Question: This is my source code.
'''
private void btnLoadActionPerformed(java.awt.event.ActionEvent evt) {
public void saveOrder(JTable jTable2, JDateChooser jd) {
if (jTable2.getRowCount() > 0) {
for (int i = 0; i < jTable2.getRowCount(); i++) {
int lot_id = Integer.parseInt(jTable2.getValueAt(i, 0).toString());
String lot_date = jTable2.getValueAt(i, 1).toString();
String lot_type = jTable2.getValueAt(i, 2).toString();
int draw = Integer.parseInt(jTable2.getValueAt(i, 4).toString());
int f_order = Integer.parseInt(jTable2.getValueAt(i, 5).toString());
int qty = Integer.parseInt(jTable2.getValueAt(i, 6).toString());
double cost = Double.parseDouble(jTable2.getValueAt(i, 7).toString());
double profit = Double.parseDouble(jTable2.getValueAt(i, 8).toString());
try {
boolean b = JDBC.putData("insert into order(lot_date, inst_id, qty, total, ptotal) values('"+lot_date+"', '"+lot_id+"', '"+qty+"', '"+cost+"', '"+profit+"' )");
if (b) {
JOptionPane.showMessageDialog(null, "invoice saved one");
}
} catch (Exception e) {
e.printStackTrace();
}
}
} else {
JOptionPane.showMessageDialog(null, "Enter Item to Invoice", "Error", JOptionPane.ERROR_MESSAGE);
}
}}
'''
This is my JDBC class.
'''
package Modle;
import java.sql.Connection;
import java.sql.DriverManager;
import java.sql.PreparedStatement;
public class JDBC {
static Connection con;
static boolean b;
public static void setCon() {
try {
Class.forName("com.mysql.jdbc.Driver");
con = DriverManager.getConnection("jdbc:mysql://localhost/lottery", "root", "");
} catch (Exception ex) {
ex.printStackTrace();
}
}
public static Connection getCon() throws Exception{
if (con==null) {
setCon();
}
return con;
}
public static boolean putData(String sql){
try {
PreparedStatement state = getCon().prepareStatement(sql);
state.executeUpdate();
b=true;
} catch (Exception e) {
e.printStackTrace();
b=false;
}
return b;
}
}
'''
when I press this button I have a syntax error exception.
'''
com.mysql.jdbc.exceptions.jdbc4.MySQLSyntaxErrorException: You have an error in your SQL syntax; check the manual that corresponds to your MySQL server version for the right syntax to use near 'order(lot_date, inst_id, qty, total, ptotal) values('2014-11-14', '4', '5', '100' at line 1
'''
This is my order table.

At this movement I didn't add values to lot_id and draw fields. Please help me.
![enter image description here][2]
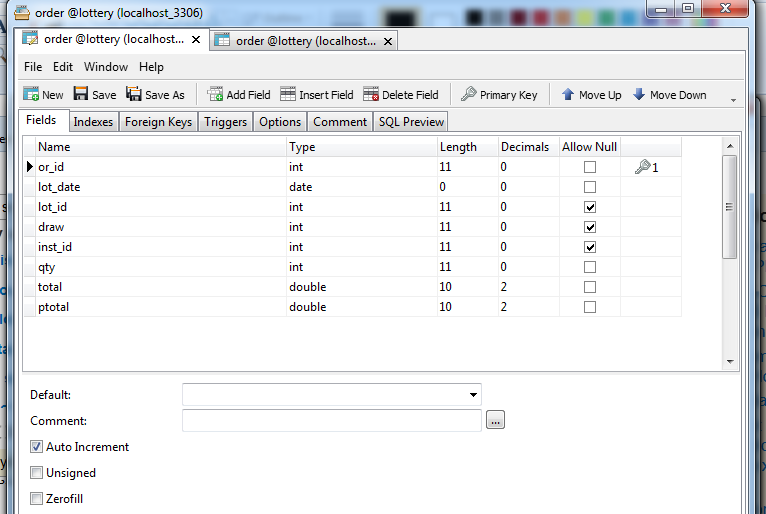
Answer: 'order' is a reserved word in SQL, so if you want to use it as a table name you need to protect it with forward quotes:
'''
boolean b = JDBC.putData("insert into 'order' (lot_date, inst_id, qty, total, ptotal) values ('"+lot_date+"', '"+lot_id+"', '"+qty+"', '"+cost+"', '"+profit+"' )");
'''